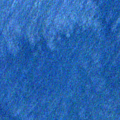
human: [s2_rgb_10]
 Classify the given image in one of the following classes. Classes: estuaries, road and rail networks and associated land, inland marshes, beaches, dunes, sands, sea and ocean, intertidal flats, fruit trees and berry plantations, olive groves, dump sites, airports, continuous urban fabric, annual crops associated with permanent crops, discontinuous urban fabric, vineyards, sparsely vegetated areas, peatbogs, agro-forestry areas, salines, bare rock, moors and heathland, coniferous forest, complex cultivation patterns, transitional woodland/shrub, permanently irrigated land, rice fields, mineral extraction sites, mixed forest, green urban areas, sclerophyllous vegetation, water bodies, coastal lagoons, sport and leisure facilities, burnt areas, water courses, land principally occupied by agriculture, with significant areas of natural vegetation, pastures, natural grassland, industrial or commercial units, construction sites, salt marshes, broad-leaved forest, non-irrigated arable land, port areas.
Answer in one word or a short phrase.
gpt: sea and ocean